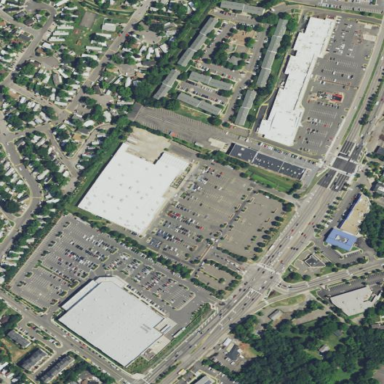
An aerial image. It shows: Retail area.